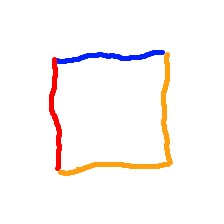
Shape: square